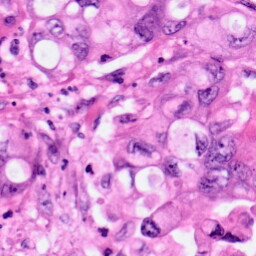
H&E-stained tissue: Pancreatic